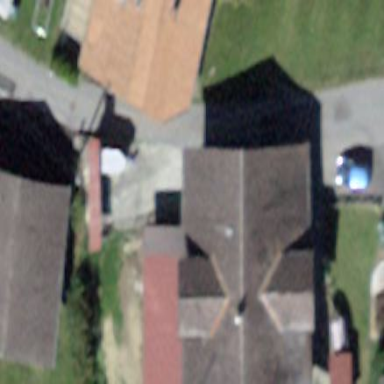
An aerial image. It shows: Farm building.